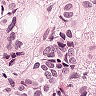
Metastatic tissue present: yes